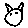
Label: cat